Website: ulta-beauty
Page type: customer-info-address
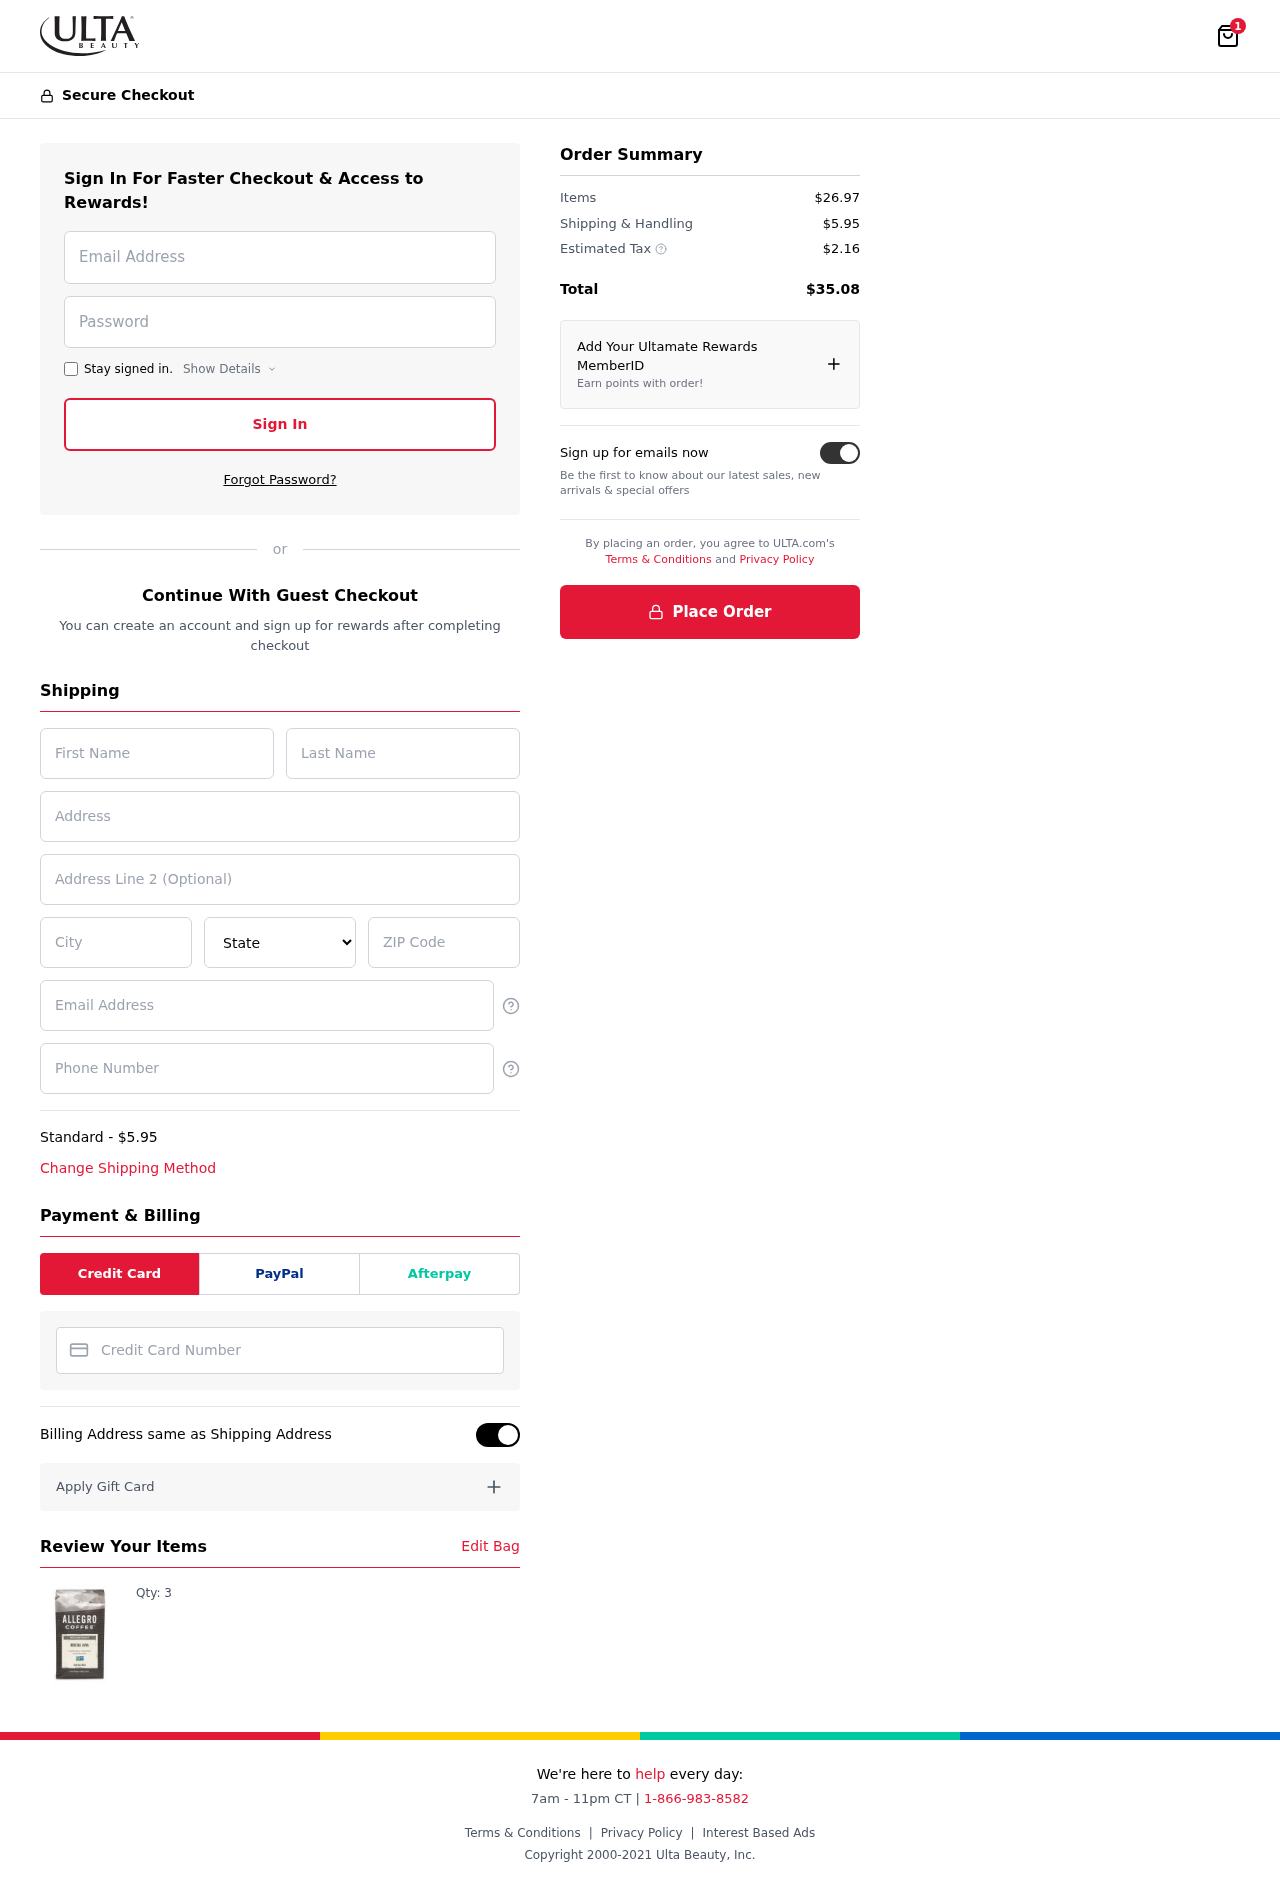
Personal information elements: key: PII_CARD_NUMBER
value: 4666 9742 6192 4446
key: PII_CITY
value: North Jamesmouth
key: PII_EMAIL
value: kimberly.barry@gmail.com
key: PII_FIRSTNAME
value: Kimberly
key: PII_LASTNAME
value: Barry
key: PII_PHONE
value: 9377660916
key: PII_POSTCODE
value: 71463
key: PII_STATE
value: AS
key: PII_STREET
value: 2626 Glenn Way Apt. 612
Product elements: key: PRODUCT1_QUANTITY
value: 3
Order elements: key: ORDER_NUM_ITEMS
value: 1
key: ORDER_SHIPPING_COST
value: $5.95
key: ORDER_ITEMS_TOTAL
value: $26.97
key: ORDER_SHIPPING_COST2
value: $5.95
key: ORDER_TAX
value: $2.16
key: ORDER_TOTAL
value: $35.08